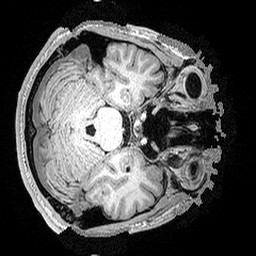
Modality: MP2RAGE
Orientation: axial
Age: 40
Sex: male
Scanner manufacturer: siemens
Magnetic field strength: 3 T
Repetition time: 5 s
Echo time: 0.00298 s